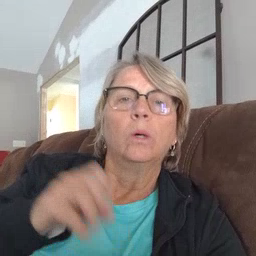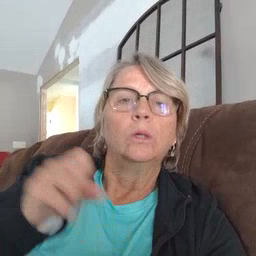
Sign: radio